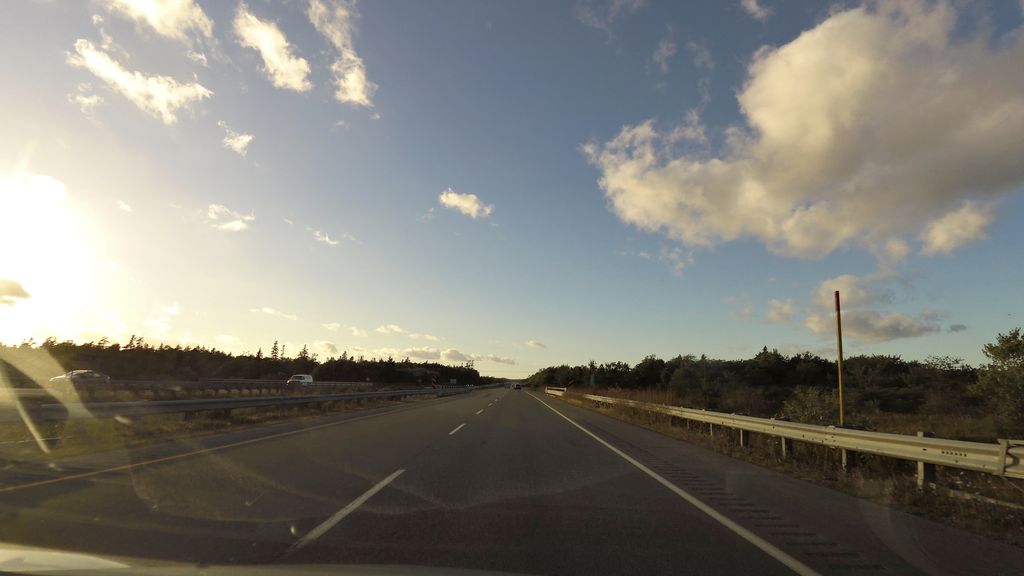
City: halifax